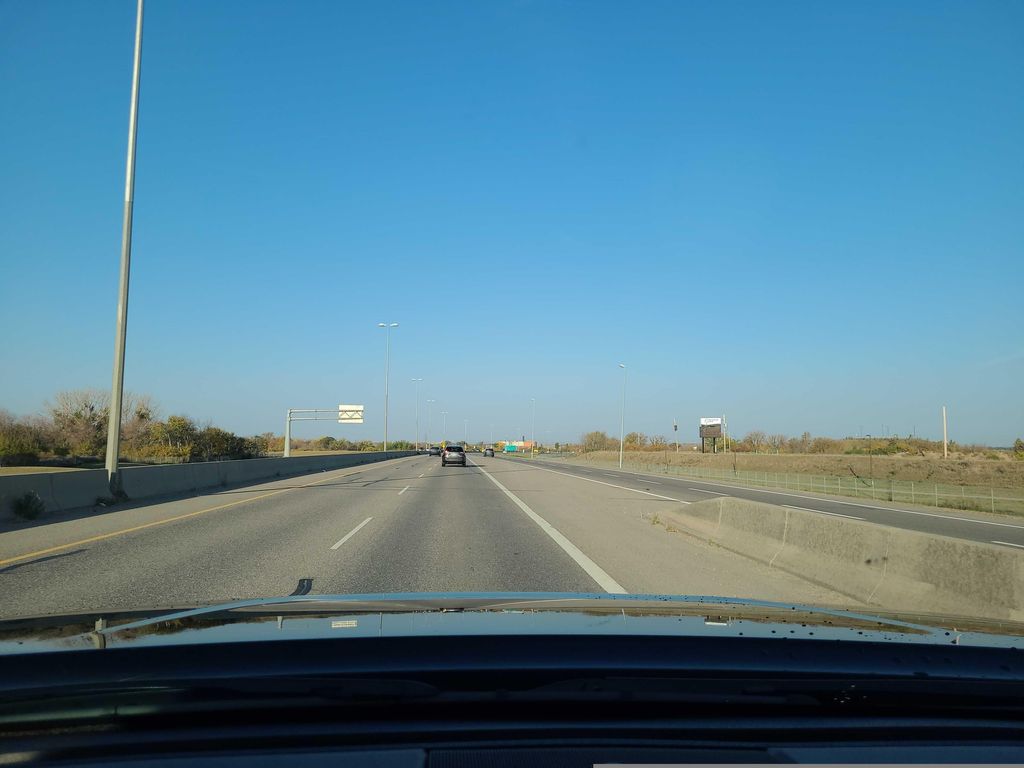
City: saskatoon